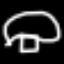
Label: mushroom